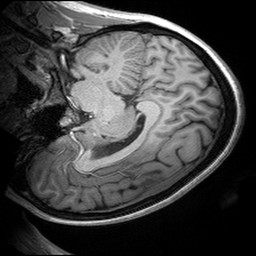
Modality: T1w
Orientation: sagittal
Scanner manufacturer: siemens
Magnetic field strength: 3 T
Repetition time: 2.53 s
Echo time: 0.00299 s